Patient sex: F
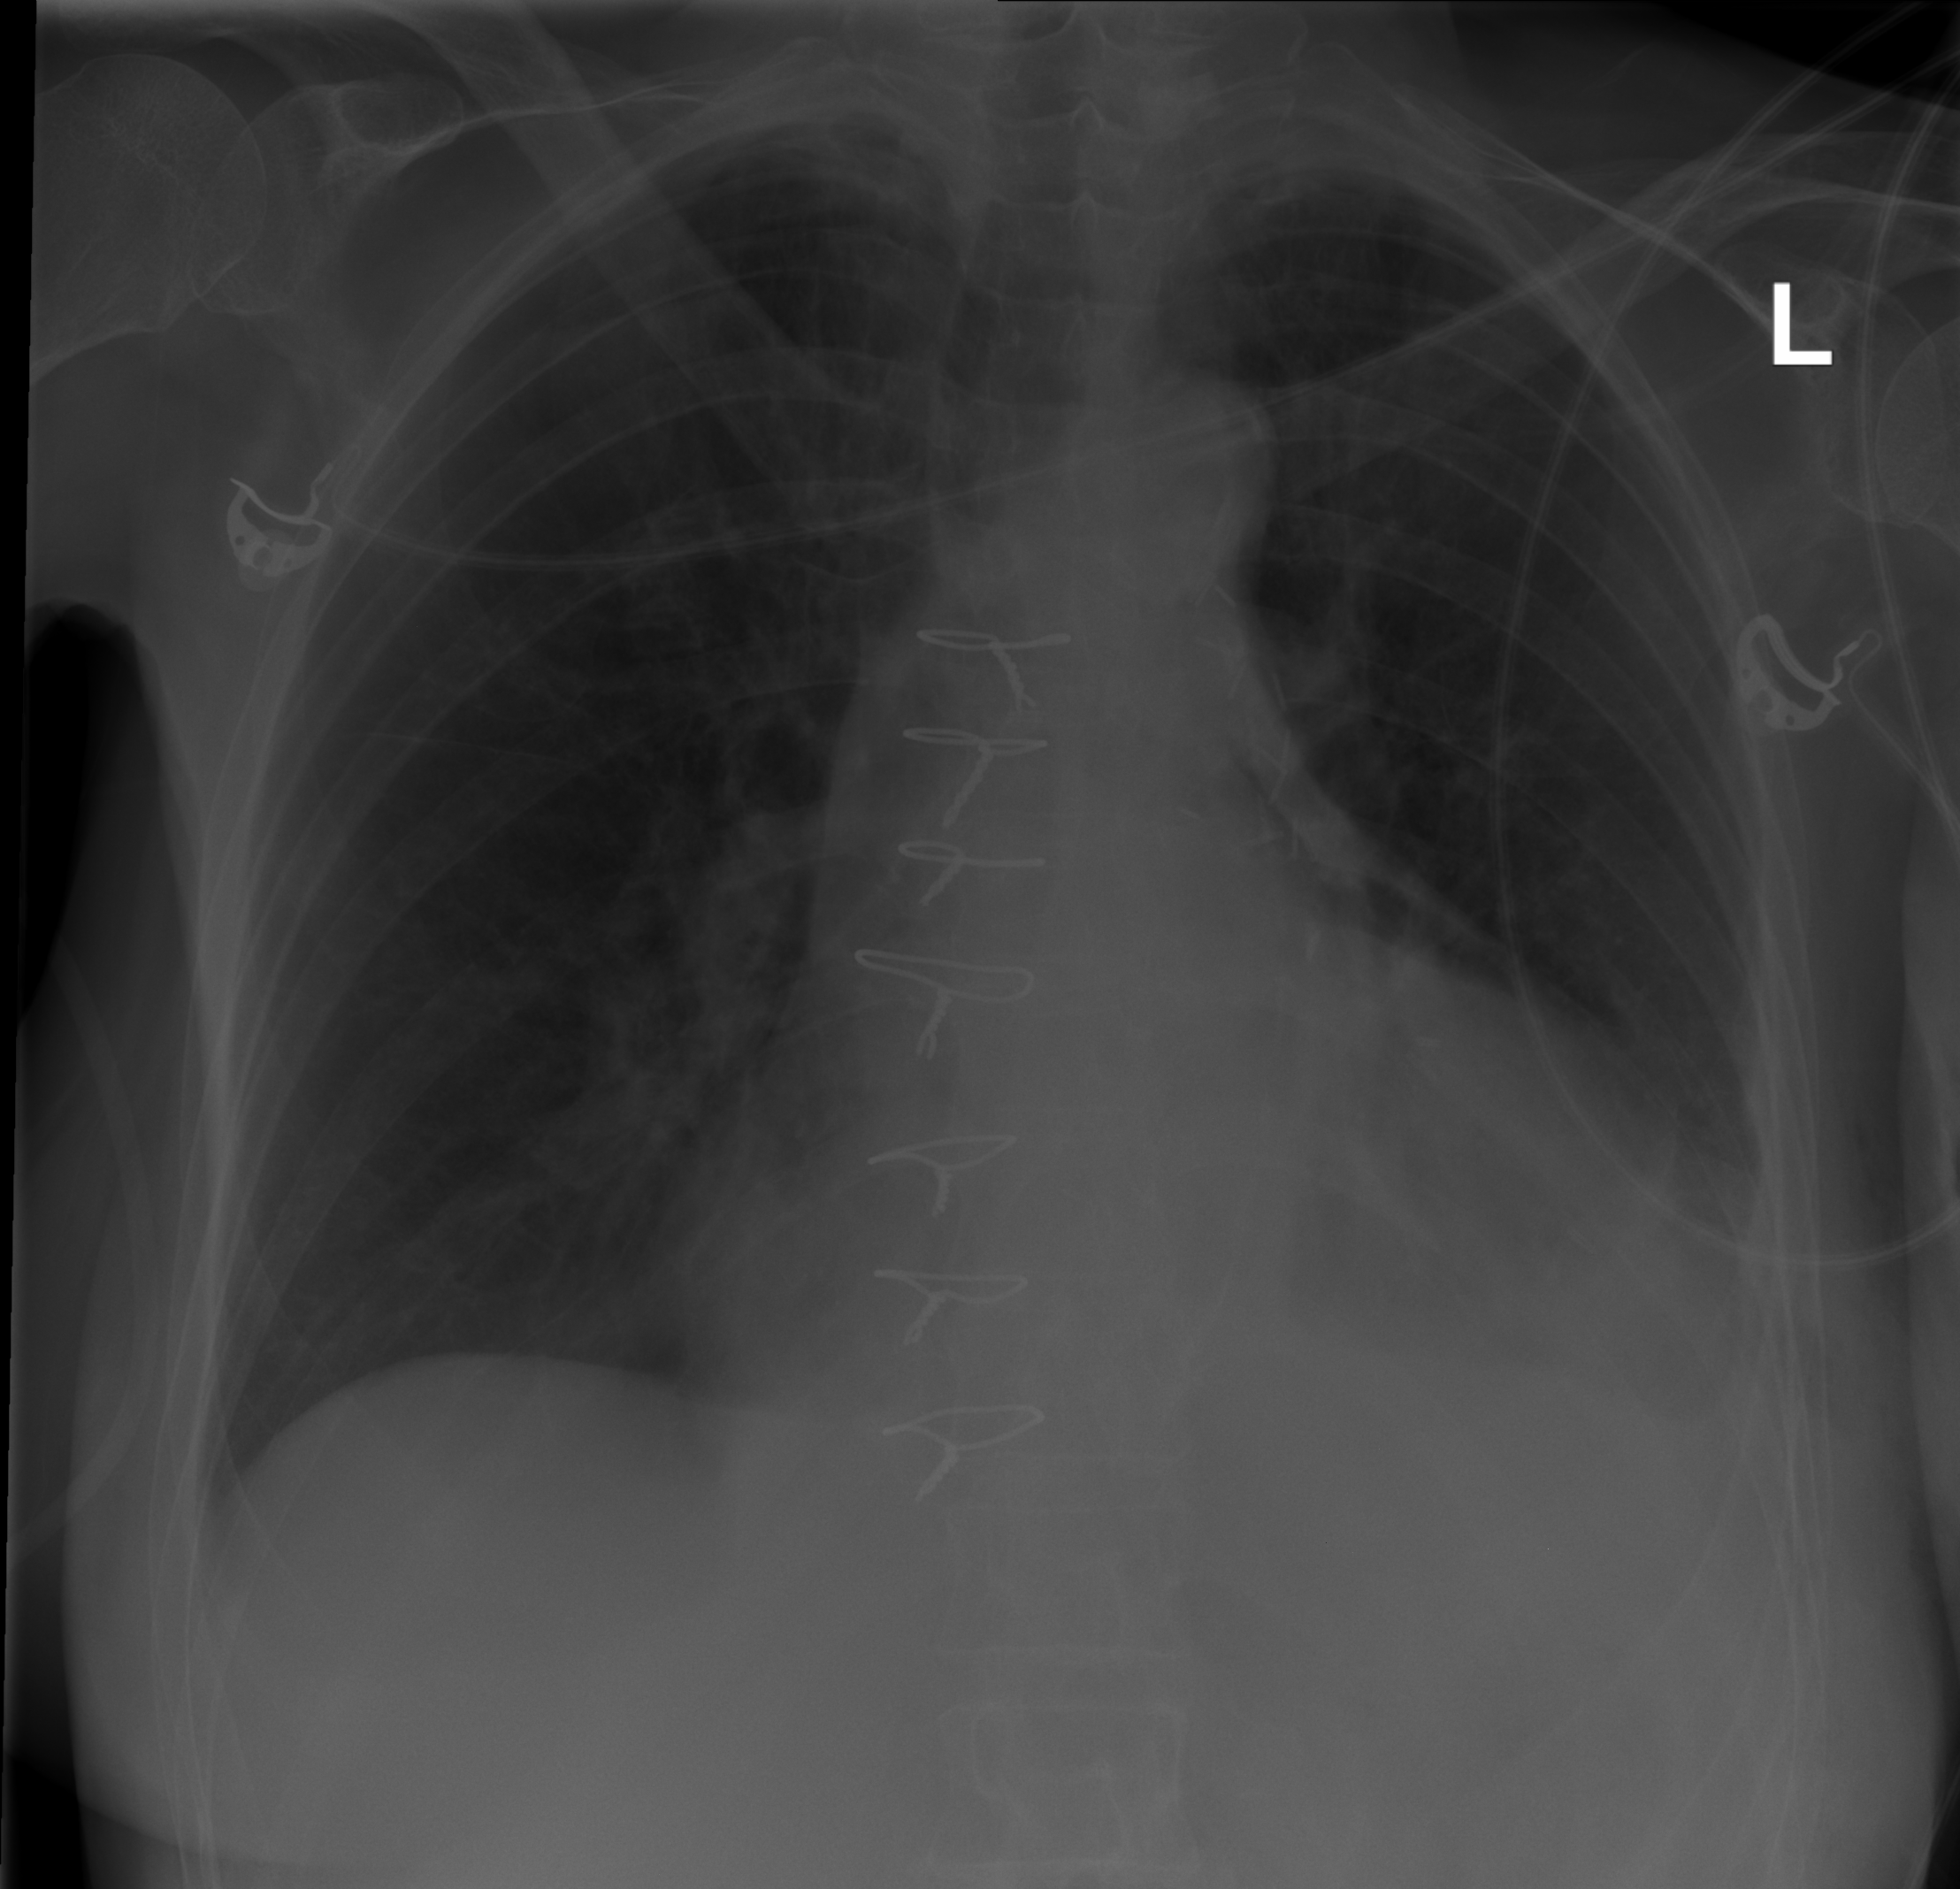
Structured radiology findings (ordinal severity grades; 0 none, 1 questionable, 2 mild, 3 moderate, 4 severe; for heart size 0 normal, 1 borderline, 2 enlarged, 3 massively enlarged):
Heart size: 2
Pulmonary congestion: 2
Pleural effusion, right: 0
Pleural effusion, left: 2
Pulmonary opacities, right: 0
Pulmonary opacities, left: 0
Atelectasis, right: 0
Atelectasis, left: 2